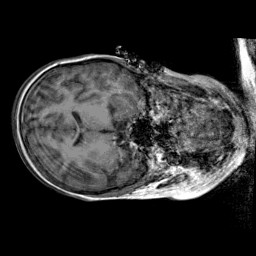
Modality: T1w
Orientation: axial
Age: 12
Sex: male
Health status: ill